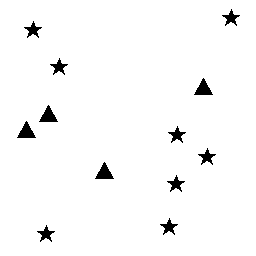
Squares: 0
Triangles: 4
Stars: 8
Total shapes: 12